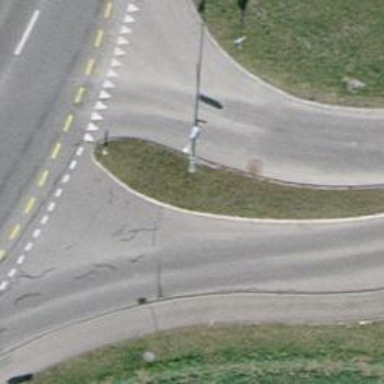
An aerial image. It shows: Traffic calming island.